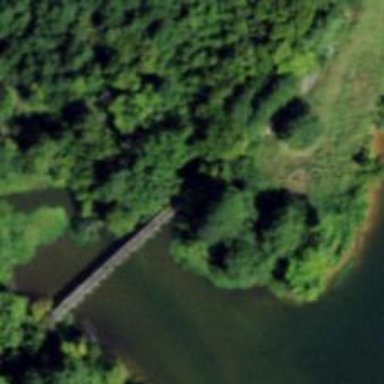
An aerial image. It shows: Disused railway spur bridge.